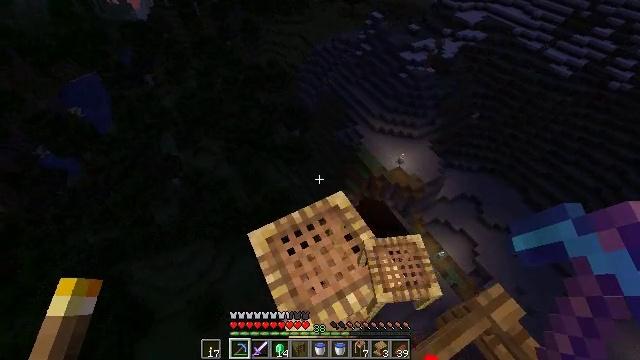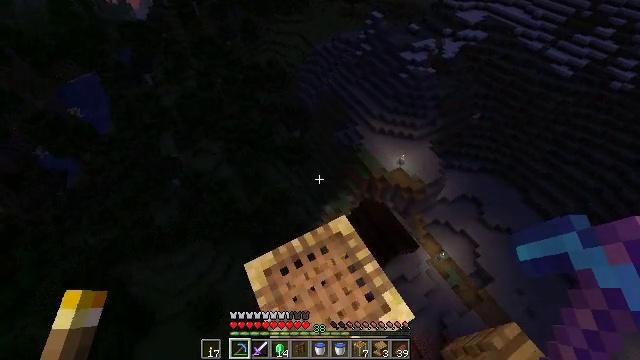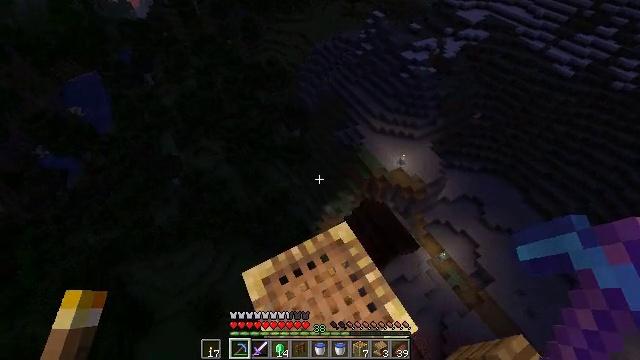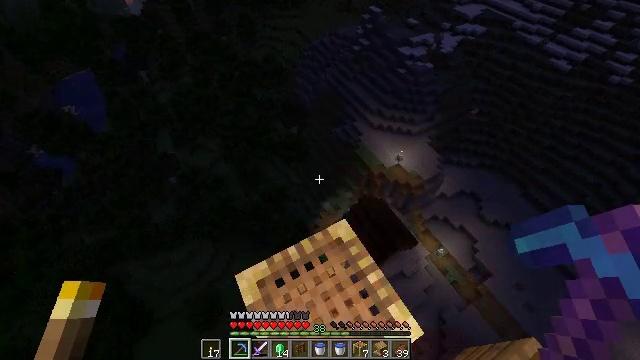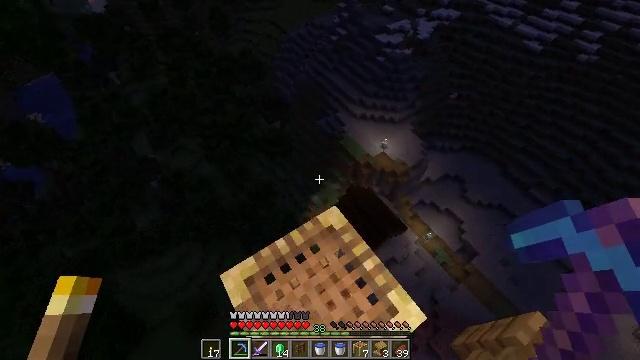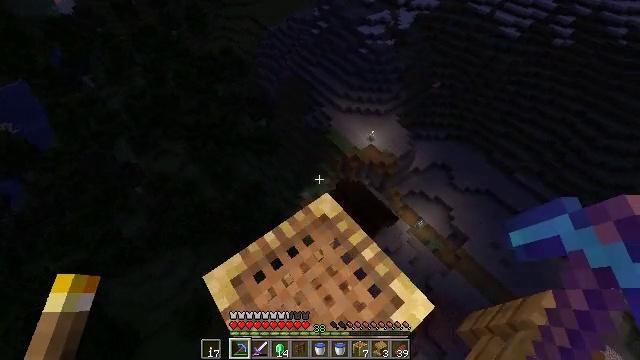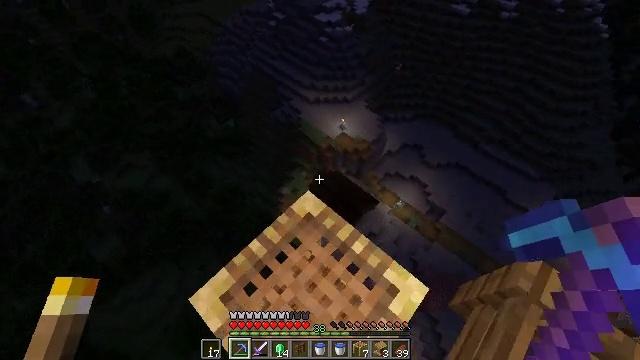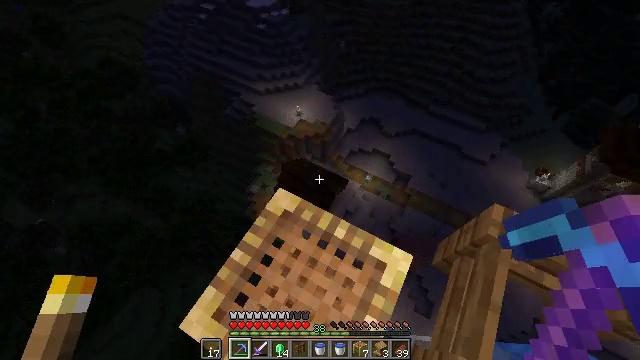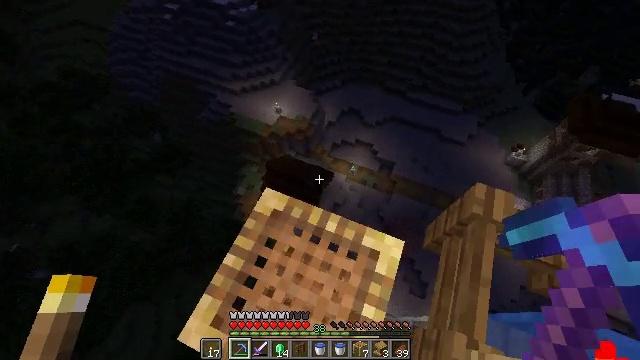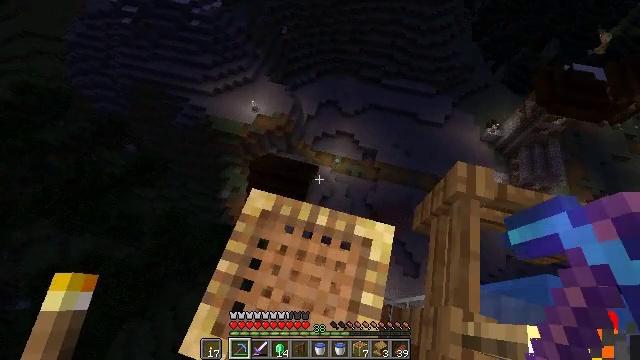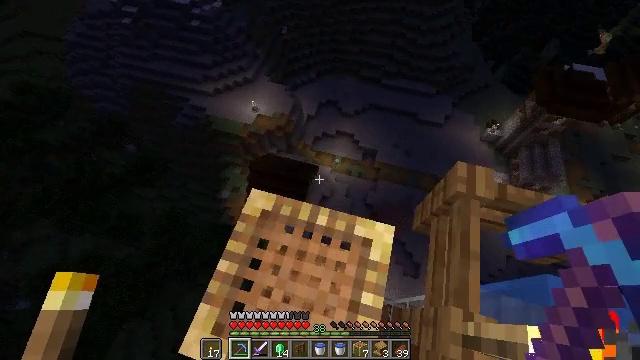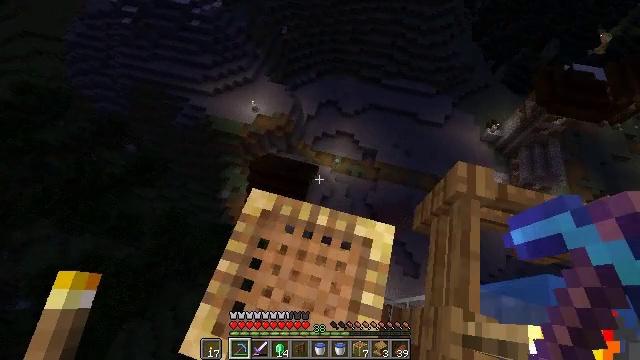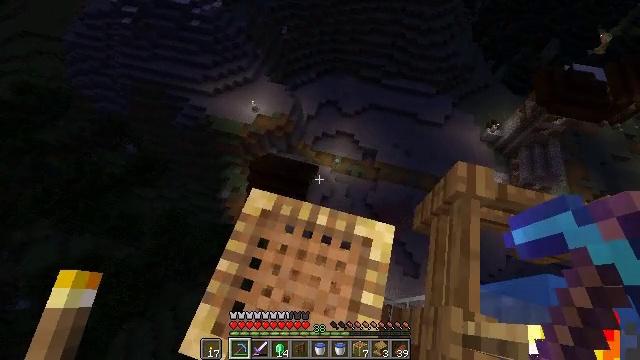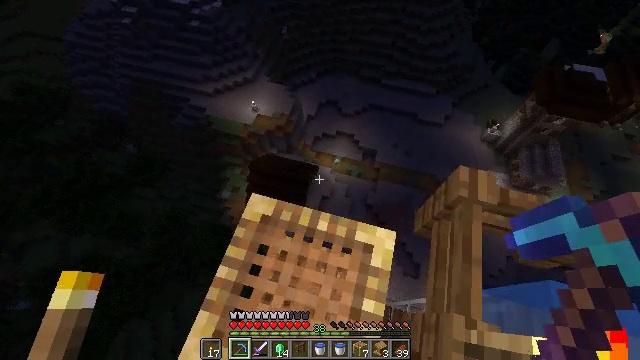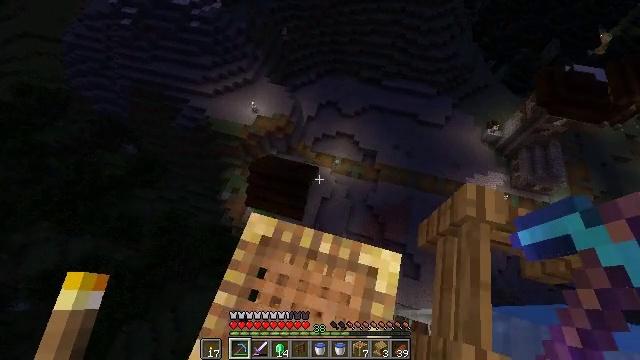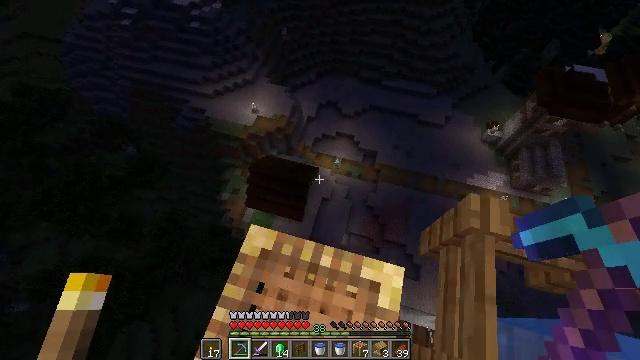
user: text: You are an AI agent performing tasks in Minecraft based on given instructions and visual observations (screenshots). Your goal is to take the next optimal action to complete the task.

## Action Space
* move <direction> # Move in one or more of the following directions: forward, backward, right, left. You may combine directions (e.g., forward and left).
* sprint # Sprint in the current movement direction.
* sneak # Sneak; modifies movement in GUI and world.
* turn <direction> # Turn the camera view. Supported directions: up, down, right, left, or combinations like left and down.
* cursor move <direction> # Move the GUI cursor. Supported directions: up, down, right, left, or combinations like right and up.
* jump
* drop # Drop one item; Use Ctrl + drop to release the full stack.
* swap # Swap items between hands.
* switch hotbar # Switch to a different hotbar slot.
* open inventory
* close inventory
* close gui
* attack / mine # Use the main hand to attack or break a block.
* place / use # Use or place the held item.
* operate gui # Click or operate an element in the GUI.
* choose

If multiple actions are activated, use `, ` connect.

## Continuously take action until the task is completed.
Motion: motion action
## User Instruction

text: Retrieve scaffolding from a build site.
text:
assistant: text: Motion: move forward
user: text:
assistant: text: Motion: no_op
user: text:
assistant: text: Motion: no_op
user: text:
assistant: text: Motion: turn right and down
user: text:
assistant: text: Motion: turn right
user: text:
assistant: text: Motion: turn right and down
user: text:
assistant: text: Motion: turn right and down
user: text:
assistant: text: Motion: turn right and down
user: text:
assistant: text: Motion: turn right and down
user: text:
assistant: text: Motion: no_op
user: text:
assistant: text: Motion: no_op
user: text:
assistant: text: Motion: no_op
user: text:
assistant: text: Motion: move forward
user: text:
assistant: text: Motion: move forward
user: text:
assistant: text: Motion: no_op
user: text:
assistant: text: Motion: no_op
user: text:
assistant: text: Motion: no_op
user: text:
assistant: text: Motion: no_op
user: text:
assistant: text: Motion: no_op
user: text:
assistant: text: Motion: no_op
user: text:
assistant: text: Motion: no_op
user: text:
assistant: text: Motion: turn right and down
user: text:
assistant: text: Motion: turn right and down
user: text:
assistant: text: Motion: turn right and down
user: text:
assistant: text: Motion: turn right
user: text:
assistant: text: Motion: turn right
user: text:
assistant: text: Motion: turn right
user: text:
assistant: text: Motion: turn right
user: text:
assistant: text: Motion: turn right and up
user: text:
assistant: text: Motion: turn right and up